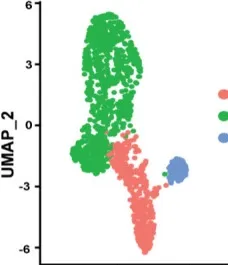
Subclustering analysis of T and NK cells. (A) UMAP plot showing three distinct T cell subpopulations, CD4+, CD8+, and Tregs (CD4+/FOXP3.
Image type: pathology (immunostaining)